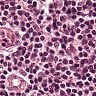
Metastatic tissue present: no